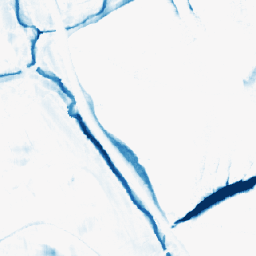
Category: morphological
Decomposition family: morphological_rect
Decomposition parameters: operation: closing
width: 10
height: 20
Upsampling method: area
Upsampling parameters: scale: 4
Upsampling scale: 4